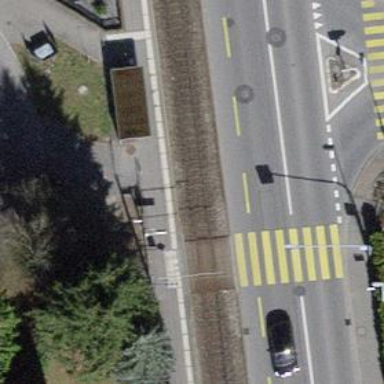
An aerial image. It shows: Light rail stop position with railway stop for public transport.